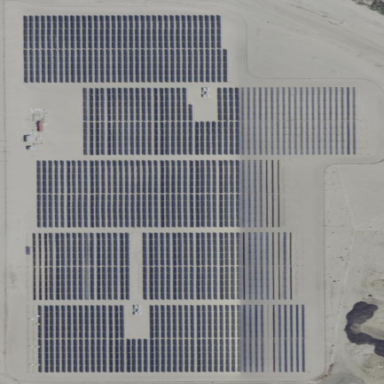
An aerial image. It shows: Solar photovoltaic power plant surrounded by fence.